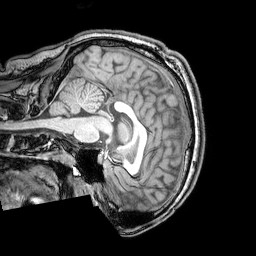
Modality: T1w
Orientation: sagittal
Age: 22
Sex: male
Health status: healthy
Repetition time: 0.081 s
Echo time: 0.037 s